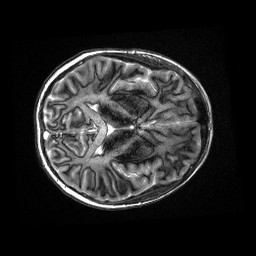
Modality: MP2RAGE
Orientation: axial
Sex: male
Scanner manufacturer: siemens
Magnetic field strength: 3 T
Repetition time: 5 s
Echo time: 0.00355 s